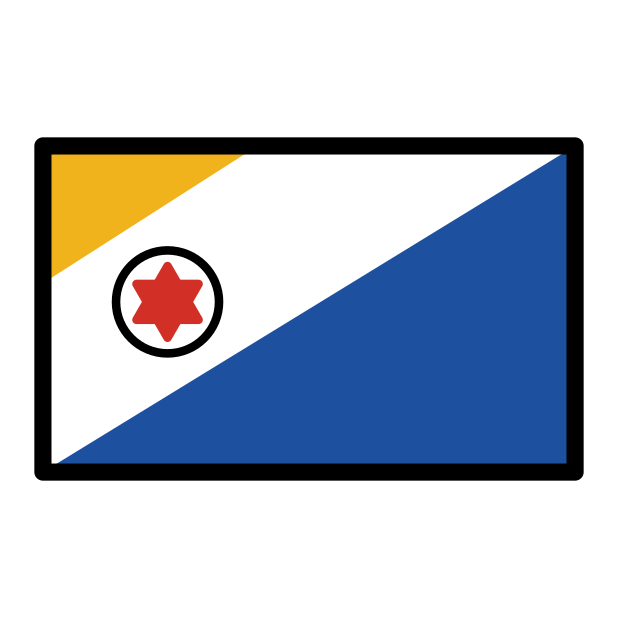
flag: Caribbean Netherlands